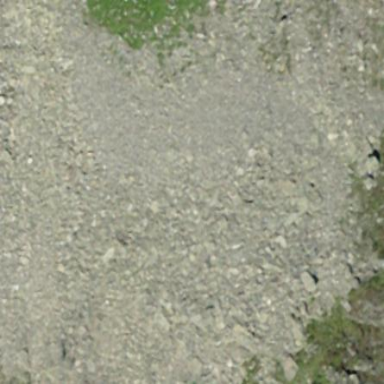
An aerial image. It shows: Scree landscape.